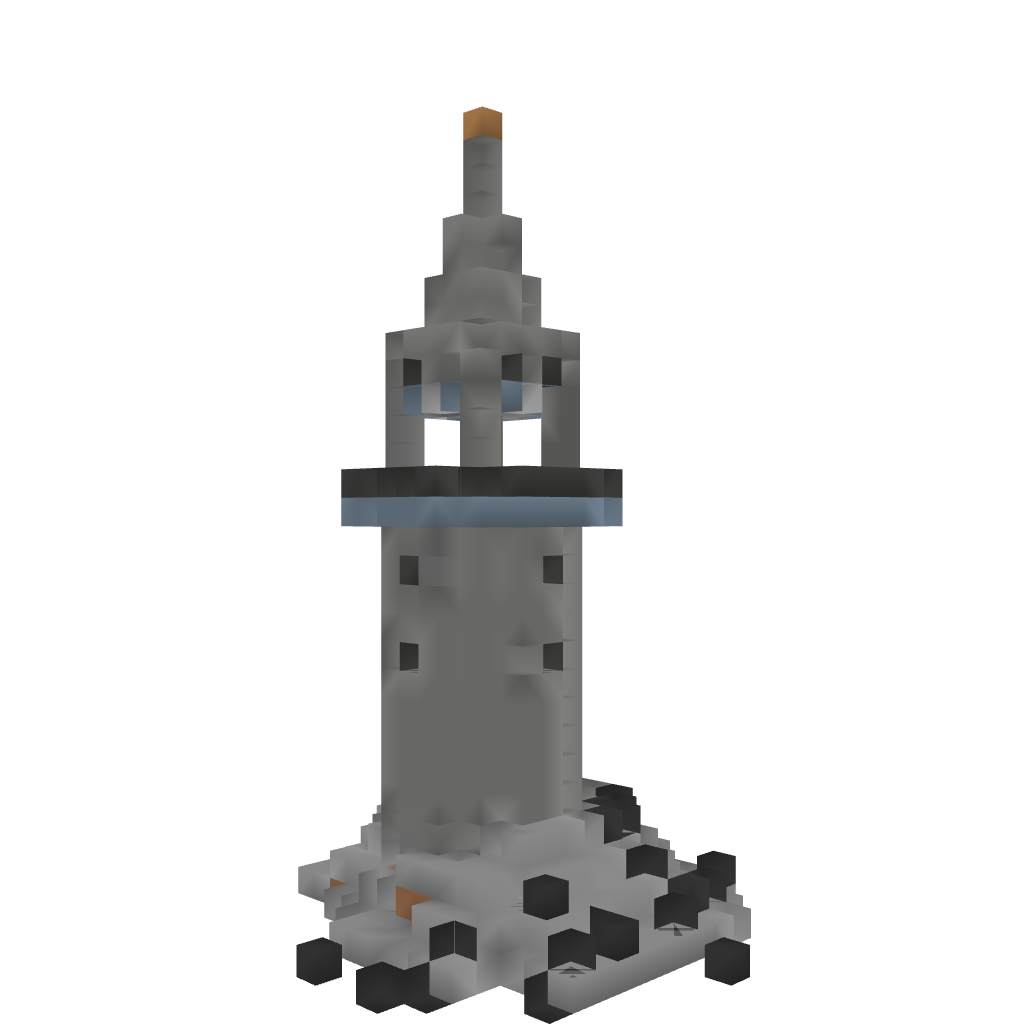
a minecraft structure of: medival-tower